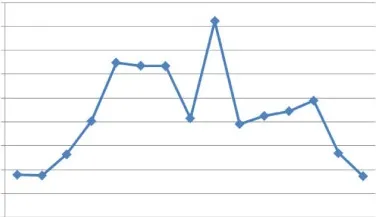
Change of serum creatinine level over time.
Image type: chart (chart)